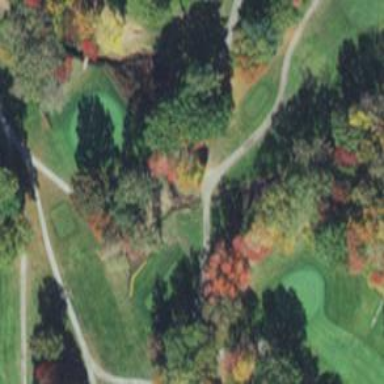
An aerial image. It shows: Grade1 path bridge for golf.